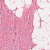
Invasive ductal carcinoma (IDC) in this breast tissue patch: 1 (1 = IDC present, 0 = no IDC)